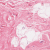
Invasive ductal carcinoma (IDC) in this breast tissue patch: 0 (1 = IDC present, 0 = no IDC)